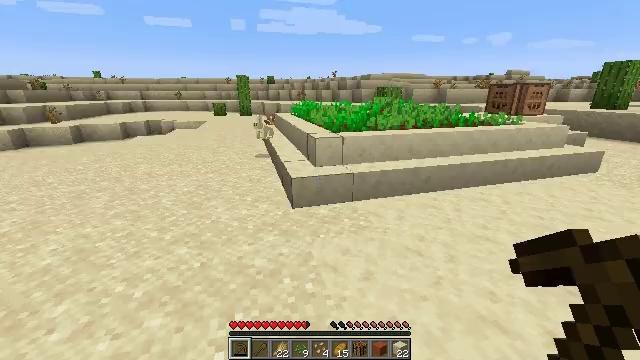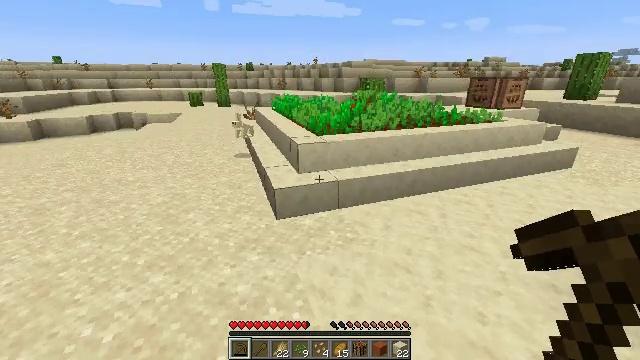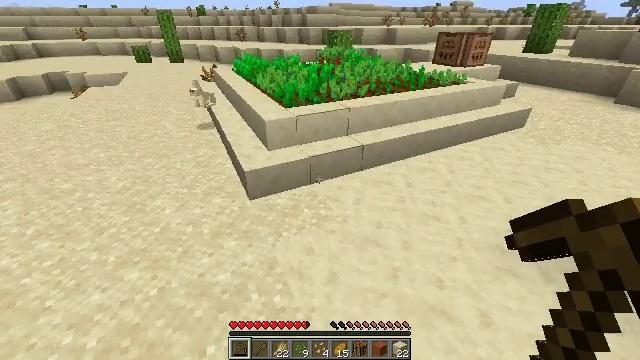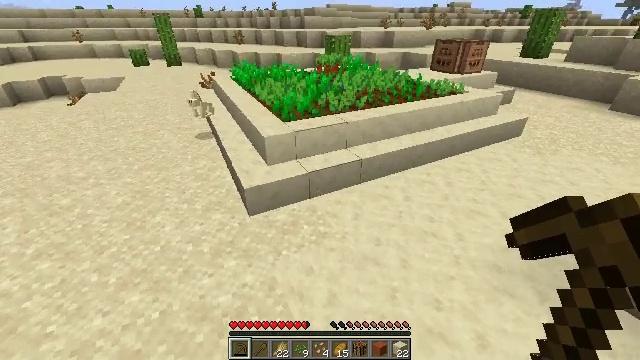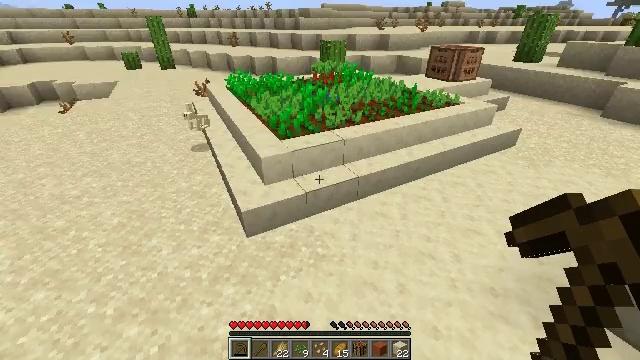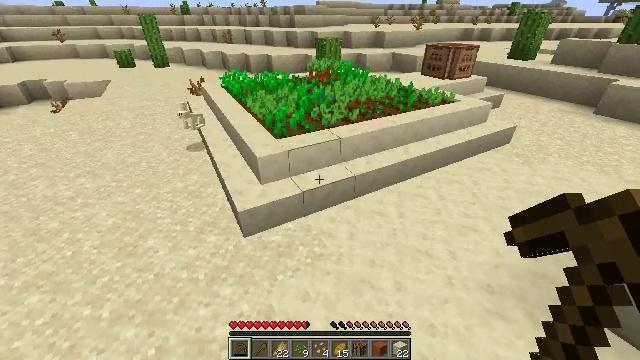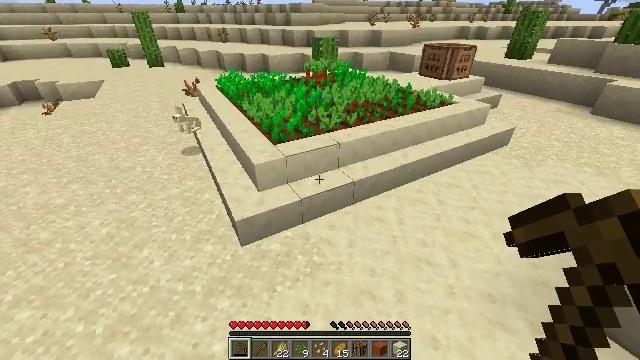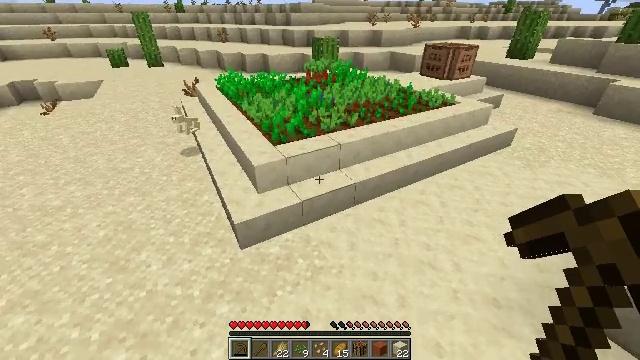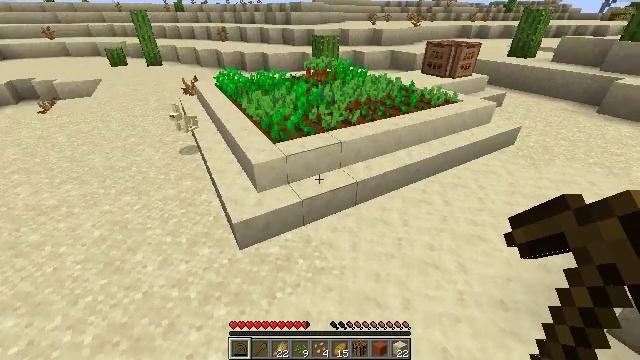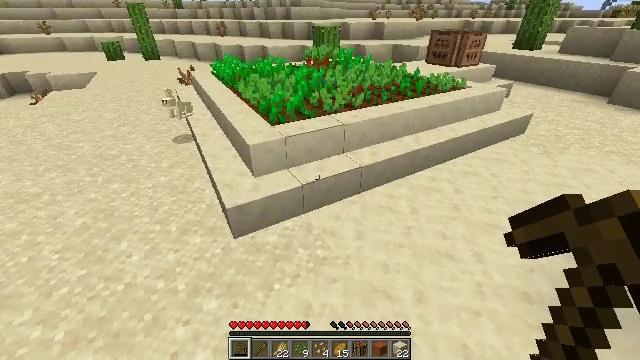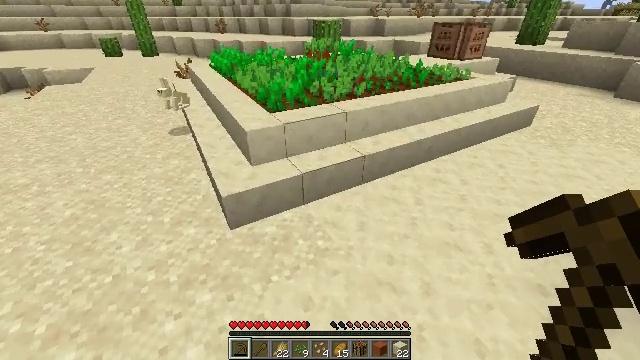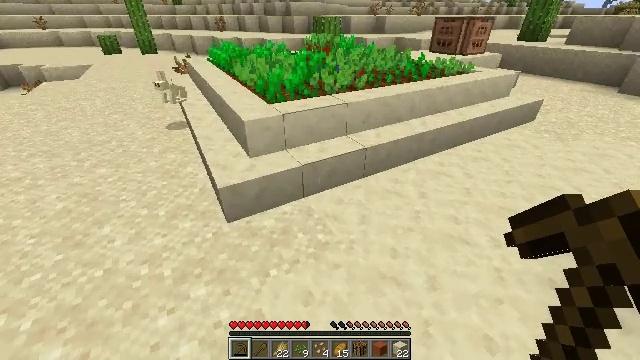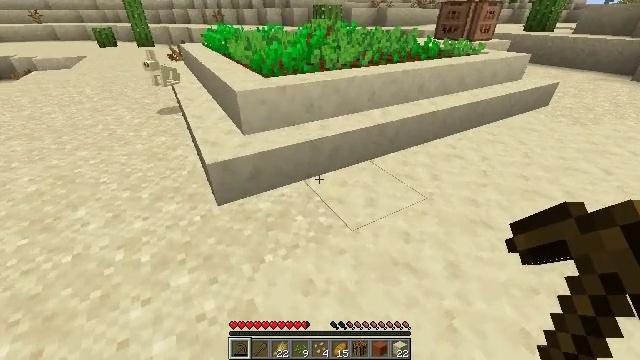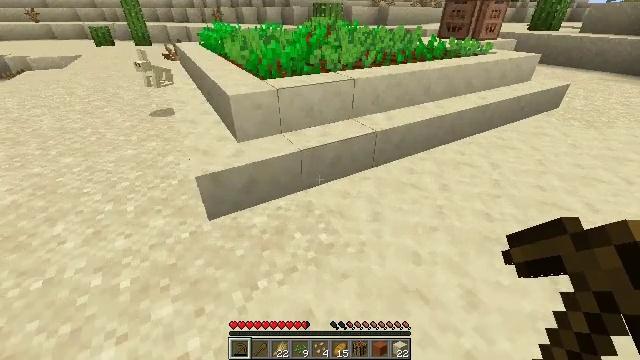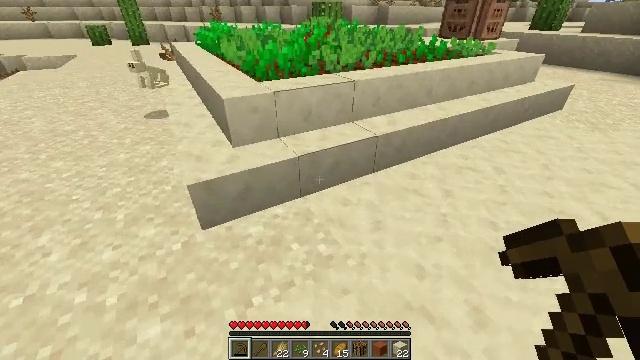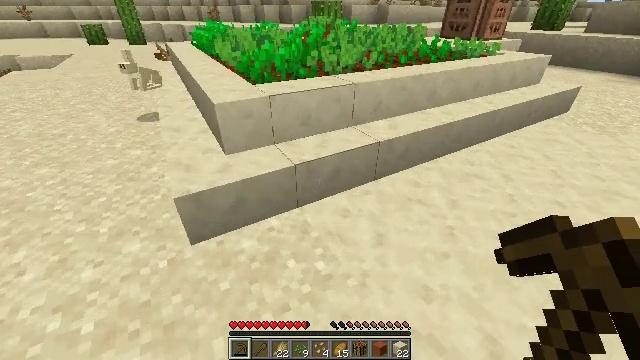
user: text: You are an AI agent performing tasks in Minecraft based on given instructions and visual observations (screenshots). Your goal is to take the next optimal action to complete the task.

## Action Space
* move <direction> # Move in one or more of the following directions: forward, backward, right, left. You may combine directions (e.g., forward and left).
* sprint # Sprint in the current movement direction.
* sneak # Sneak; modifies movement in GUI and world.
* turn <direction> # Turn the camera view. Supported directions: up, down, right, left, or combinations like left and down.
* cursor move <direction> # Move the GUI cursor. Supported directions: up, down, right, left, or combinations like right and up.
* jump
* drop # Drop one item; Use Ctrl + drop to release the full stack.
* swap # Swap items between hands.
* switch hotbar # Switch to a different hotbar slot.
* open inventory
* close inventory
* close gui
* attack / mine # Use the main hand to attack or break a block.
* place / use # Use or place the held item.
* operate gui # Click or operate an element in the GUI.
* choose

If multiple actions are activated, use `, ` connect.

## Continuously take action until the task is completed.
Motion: motion action
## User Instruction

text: Collect beetroots from the field.
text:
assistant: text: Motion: move forward, jump
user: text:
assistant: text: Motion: move forward, turn right and down, jump
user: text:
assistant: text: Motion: no_op
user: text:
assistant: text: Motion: turn right
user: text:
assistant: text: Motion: no_op
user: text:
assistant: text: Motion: no_op
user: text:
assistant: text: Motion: no_op
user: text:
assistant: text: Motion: no_op
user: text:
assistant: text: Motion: no_op
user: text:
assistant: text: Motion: move forward
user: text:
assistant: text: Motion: move forward
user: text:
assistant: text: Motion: move forward
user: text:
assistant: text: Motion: move forward
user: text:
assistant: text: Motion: move forward
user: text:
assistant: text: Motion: move forward
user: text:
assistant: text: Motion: move forward
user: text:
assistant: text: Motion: move forward, jump
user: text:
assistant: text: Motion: move forward, jump
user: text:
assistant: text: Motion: move forward, jump
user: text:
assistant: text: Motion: move forward, jump
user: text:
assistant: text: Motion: move forward, jump
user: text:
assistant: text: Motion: move forward, jump
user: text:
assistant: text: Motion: move forward
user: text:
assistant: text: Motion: move forward
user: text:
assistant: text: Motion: move forward
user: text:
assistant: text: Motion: move forward
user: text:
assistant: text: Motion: move forward
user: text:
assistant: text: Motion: no_op
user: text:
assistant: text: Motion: no_op
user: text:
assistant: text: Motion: no_op